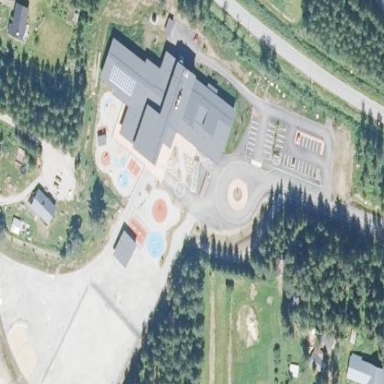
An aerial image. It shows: School.